Question: I'm working on deployment of multiple VMs' on Azure platform. I'm having problem authenticating without web interactive Login. I'm going through authentication using service-principal. However as soon as i try to run a 'azure vm list' for instance, I get a message: The server failed to authenticate.

P.S. I could create VM using interactive login. However this way does not work for the automated deployment. I'm the owner, admin of the Trial azure subscription.
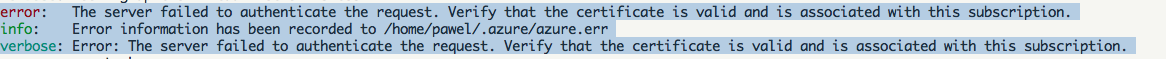
Answer: I am guessing, you are using ASM instead of ARM. Unfortunately, for Azure CLI, service principal only work for ARM. See <URL>.
Luckily, there is an alternative for this. you can use 'azure account download' or click <URL> to download a publish settings profile. And then, use 'azure account import <the file name>' to login.
Notice that similar to service principal, publish settings profile only work for ASM. Microsoft Azure encourages you to use ARM instead of ASM, hence I suggest you to switch to ARM. Service Principal is Role-Based Access Control. That provides extra security. And, ASM is retiring, which means new service will only available in ARM.